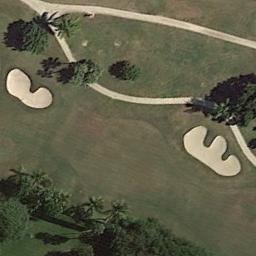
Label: golf_course